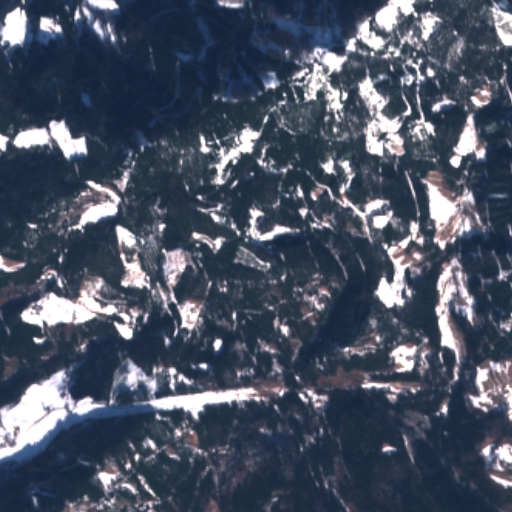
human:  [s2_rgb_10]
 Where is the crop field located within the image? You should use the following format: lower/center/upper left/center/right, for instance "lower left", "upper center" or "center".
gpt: The crop field is located in the lower right of the image.
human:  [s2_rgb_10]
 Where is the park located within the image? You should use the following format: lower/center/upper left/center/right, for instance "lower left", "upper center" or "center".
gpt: The park is located in the lower center of the image.
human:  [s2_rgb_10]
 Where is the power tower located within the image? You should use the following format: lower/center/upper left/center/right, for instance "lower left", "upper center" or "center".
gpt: The power tower is located in the lower of the image.
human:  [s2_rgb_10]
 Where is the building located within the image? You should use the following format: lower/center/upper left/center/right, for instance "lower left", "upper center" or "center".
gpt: There is no building in the image.